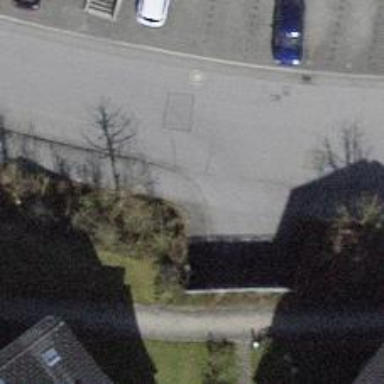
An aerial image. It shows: Sidewalk.